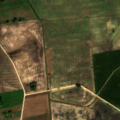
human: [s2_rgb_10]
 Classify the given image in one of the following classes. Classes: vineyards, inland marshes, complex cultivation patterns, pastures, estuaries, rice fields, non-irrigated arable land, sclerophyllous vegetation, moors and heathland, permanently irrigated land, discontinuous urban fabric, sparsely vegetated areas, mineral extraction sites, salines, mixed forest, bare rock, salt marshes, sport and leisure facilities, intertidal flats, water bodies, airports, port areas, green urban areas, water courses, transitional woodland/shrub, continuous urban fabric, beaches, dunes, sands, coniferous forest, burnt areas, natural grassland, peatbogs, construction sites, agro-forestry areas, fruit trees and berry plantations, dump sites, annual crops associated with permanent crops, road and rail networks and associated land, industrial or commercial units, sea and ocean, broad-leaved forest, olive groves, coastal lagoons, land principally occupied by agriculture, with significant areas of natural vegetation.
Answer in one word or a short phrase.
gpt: discontinuous urban fabric, non-irrigated arable land, complex cultivation patterns